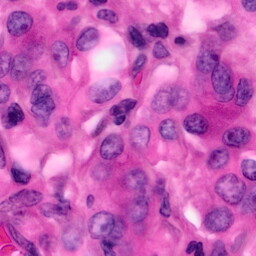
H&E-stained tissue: Pancreatic